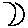
Label: moon